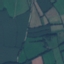
Label: Pasture